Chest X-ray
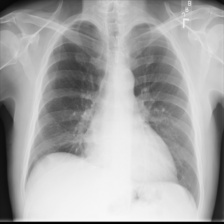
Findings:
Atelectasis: negative
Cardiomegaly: negative
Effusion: negative
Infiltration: negative
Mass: negative
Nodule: negative
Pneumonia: negative
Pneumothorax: negative
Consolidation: negative
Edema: negative
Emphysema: negative
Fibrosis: negative
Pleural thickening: negative
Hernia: negative